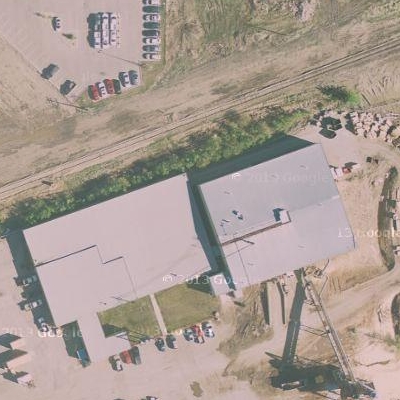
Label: Industry